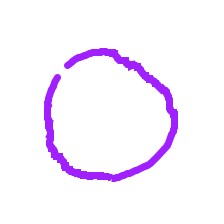
Shape: circle